Field crop: maize
Growth stage: 2
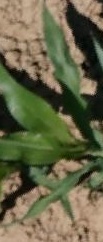
Species: maize